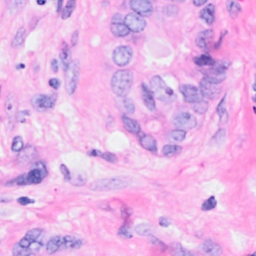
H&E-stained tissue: Breast